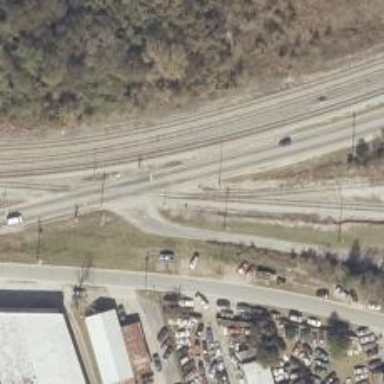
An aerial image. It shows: Railway spur junction.